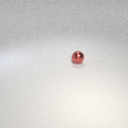
small red metal sphere